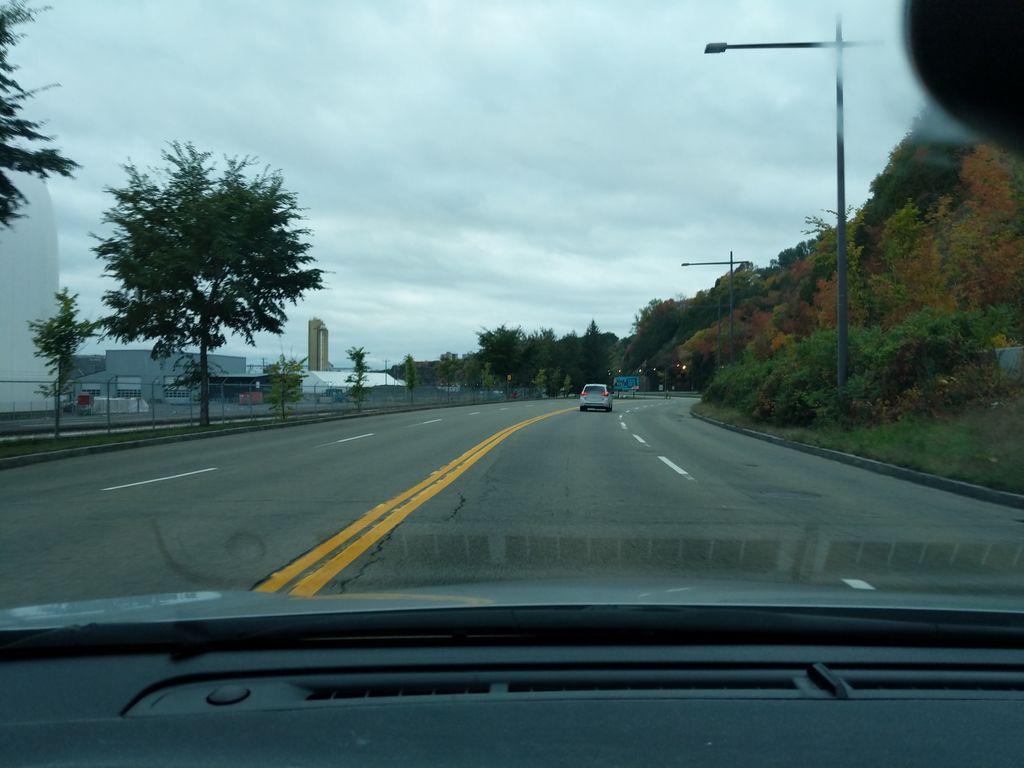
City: quebec_city